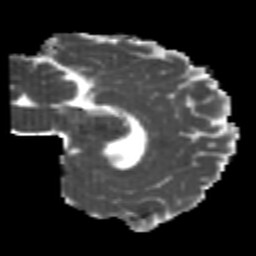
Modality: MD
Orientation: sagittal
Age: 26
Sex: male
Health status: healthy
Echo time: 0.074 s